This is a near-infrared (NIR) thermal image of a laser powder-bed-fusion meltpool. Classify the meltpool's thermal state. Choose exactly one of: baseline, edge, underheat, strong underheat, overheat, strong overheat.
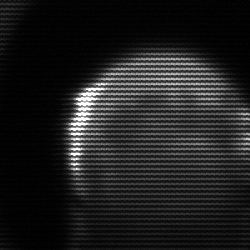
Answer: edge